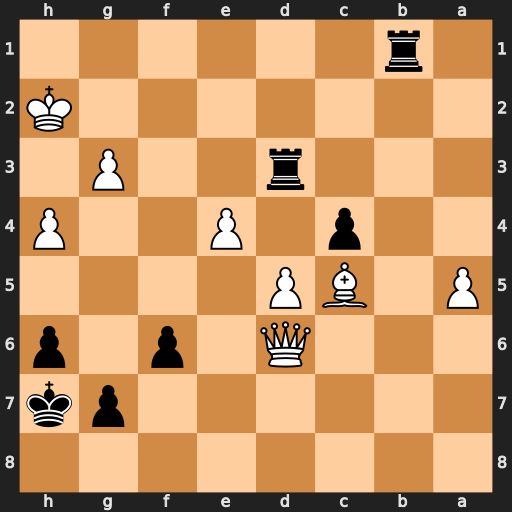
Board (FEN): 8/6pk/3Q1p1p/P1BP4/2p1P2P/3r2P1/7K/1r6
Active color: b
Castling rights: -
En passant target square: -
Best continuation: Rd2+ Kh3 h5 g4 Rb3+